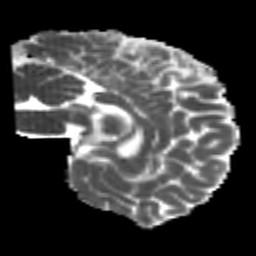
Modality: MD
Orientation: sagittal
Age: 24
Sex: male
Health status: healthy
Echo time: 0.074 s